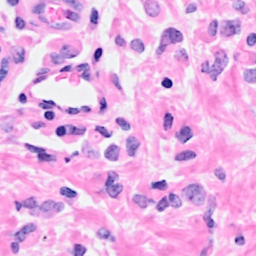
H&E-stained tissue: Breast